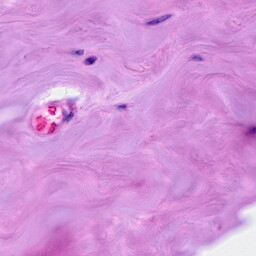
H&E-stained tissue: Breast